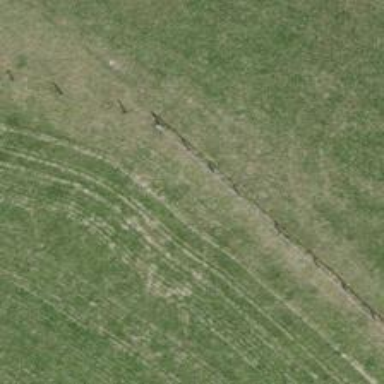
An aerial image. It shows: Grassy path.